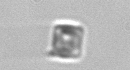
Label: Bacillariophyceae_morphotype1